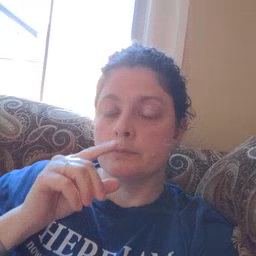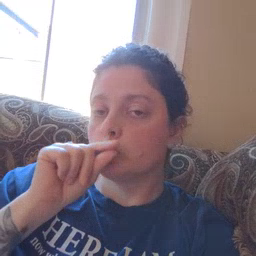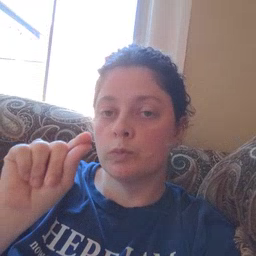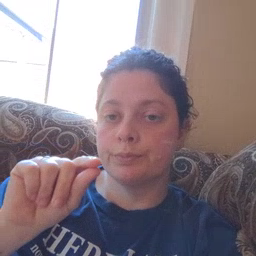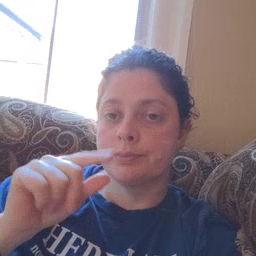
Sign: goose